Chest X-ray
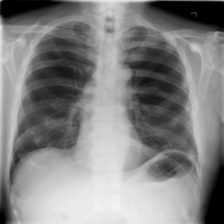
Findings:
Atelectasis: negative
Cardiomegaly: negative
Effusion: negative
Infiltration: negative
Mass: negative
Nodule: negative
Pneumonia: negative
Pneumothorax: negative
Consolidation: negative
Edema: negative
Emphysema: negative
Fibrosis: negative
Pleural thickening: negative
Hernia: negative